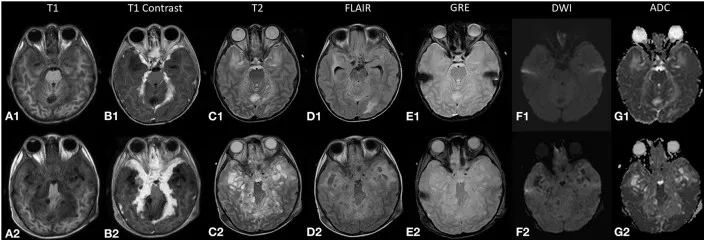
The top row (A1-G1) displays magnetic resonance (MR) images from the initial study during the first admission, and the bottom row (A2-G2) displays the corresponding images during the relapse 2 months later. The lesion (A1,A2) returns an isointense signal on T1-weighted images and (B1,B2) demonstrates enhancement on post-contrast images. (C2) High T2-signal cystic lesions are seen along the leptomeningeal surface that increased in size and number during the relapse. (D2) The internal signal of these cystic lesions is not entirely suppressed on fluid attenuation inversion recovery (FLAIR) sequence. (E1,E2) No blooming artifacts seen on gradient echo (GRE) sequence. (F1,G1;F2,G2) Restricted diffusion is not demonstrated in both studies.
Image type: radiology (mri)